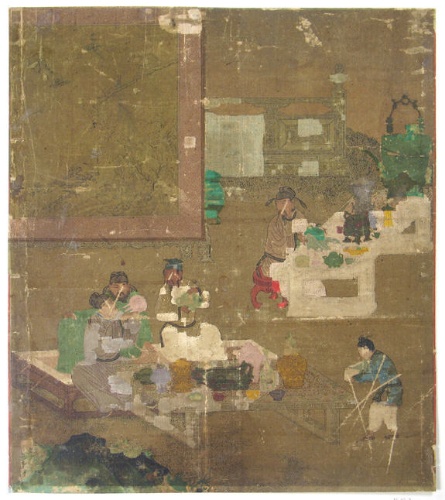
Artist: Wang Li Mu
Date: 18th century
Object type: Album leaf
Classification: Paintings
Medium: Album leaf; ink and color on silk
Culture: Korea
Period: Joseon dynasty (1392–1910)
Dimensions: 13 5/8 x 11 7/8 in. (34.6 x 30.2 cm)
Department: Asian Art
Credit line: Rogers Fund, 1915
Accession year: 1915
Repository: Metropolitan Museum of Art, New York, NY
Tags: Men|Tables